Question:
Is there any way to hide progress bar which comes on top in navigation bar of MPMoviePlayerController?
I want to hide because I do not want user to forward/backward the video. However, User can exit it by clicking on DONE button.
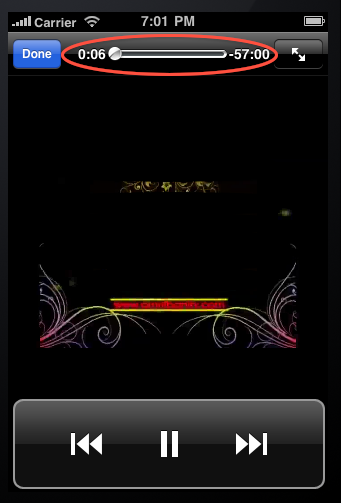
Answer: Since the scrubber is available both in the Embedded and the FullScreen version of the MPMovieControlStyle the only solution I see is to use MPMovieControlStyleNone and overlay your own version of the Done button on top of the Movie playback view.